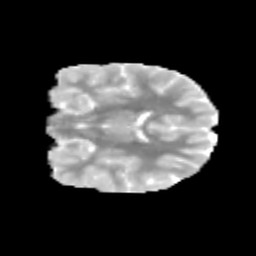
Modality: MD
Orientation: coronal
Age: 9
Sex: female
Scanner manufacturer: siemens
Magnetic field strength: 3 T
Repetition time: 3.8 s
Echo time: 0.07 s